Question: My goal is to add different Controls/UserControls in a WPF ListView. The Controls can be of any types. Here is an example of what it would look like with 3 different Controls/UserControls:

This would work if I use the following XAML and code:
'''
<ListView Name="ControlsListView">
<ListView.View>
<GridView>
<GridViewColumn Header="Control"/>
</GridView>
</ListView.View>
</ListView>
'''
Here is the code:
'''
ObservableCollection<Control> Controls { get; set; }
//...
ControlsListView.ItemsSource = Controls;
//...
Controls.Add(new ThresholdControl());
Controls.Add(new CheckBox());
Controls.Add(new Button()
{
Content = "Test"
});
'''
My problem is when I want to add a level of indirection in the ObservableCollection. Instead of using directly a collection of Control, I would like to have a collection of MyItem. MyItem would itself contain the Control to display. Something like this:
'''
class MyItem
{
public Control MyControl { get; set; }
}
'''
'''
ObservableCollection<MyItem> Controls { get; set; }
'''
And I would bind my ListView like this:
'''
<GridViewColumn Header="Control" DisplayMemberBinding="{Binding MyControl}"/>
'''
When displaying a string, this will work ok, but for displaying a Control, this won't work. In fact, in my example, it would display the string representing the class of the Control inserted in the list instead of the Control itself.
What do I need to do to bind to the Controls in my list? DisplayMemberBinding doesn't seem to be the good choice here.
Thanks!
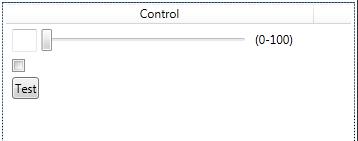
Answer: You want to use the CellTemplate property instead of DisplayMemberBinding. You can then have your CellTemplate display the control you want. I think the code would look something like this:
'''
<ListView Name="ControlsListView">
<ListView.View>
<GridView>
<GridViewColumn Header="Control">
<GridViewColumn.CellTemplate>
<DataTemplate>
<ContentControl Content={Binding MyControl} />
</DataTemplate>
</GridViewColumn.CellTemplate>
</GridViewColumn>
</GridView>
</ListView.View>
</ListView>
'''